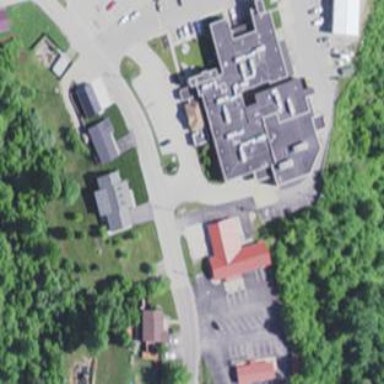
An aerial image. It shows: Hospital building.